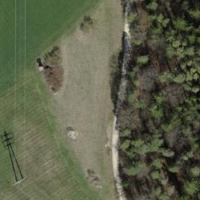
EUNIS habitat code: 52
Species observed at this site:
Pieris rapae
Pieris brassicae
Mercurialis perennis